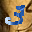
Label: 3